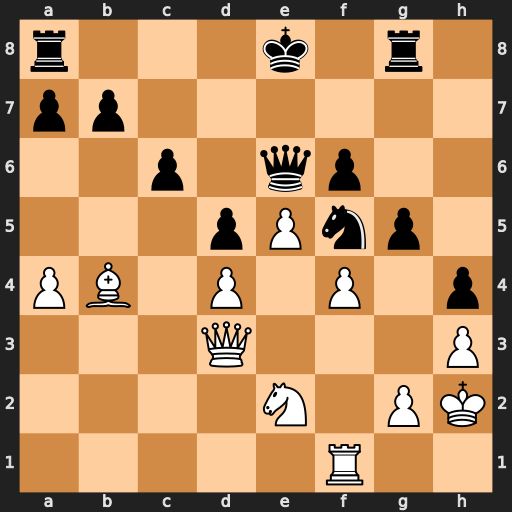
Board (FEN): r3k1r1/pp6/2p1qp2/3pPnp1/PB1P1P1p/3Q3P/4N1PK/5R2
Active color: w
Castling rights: q
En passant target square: -
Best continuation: fxg5 Rxg5 Bd2